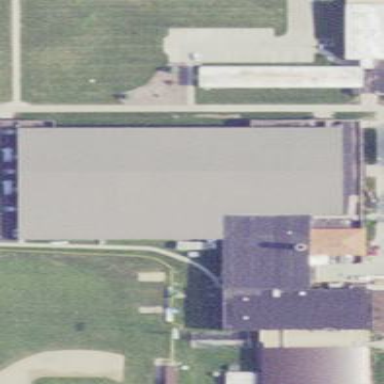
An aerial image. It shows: Building.